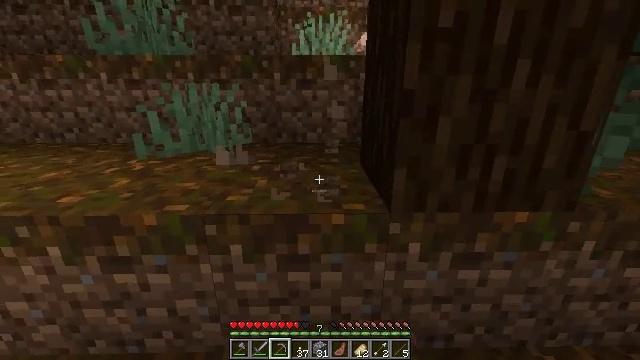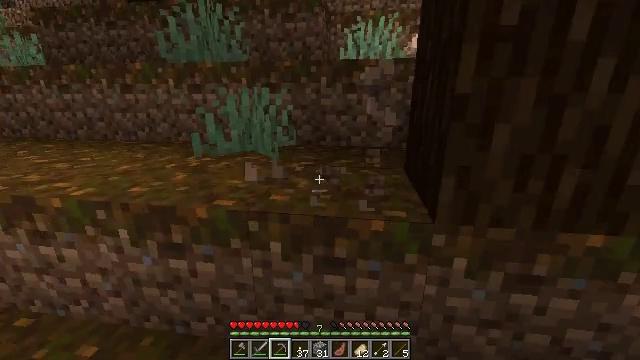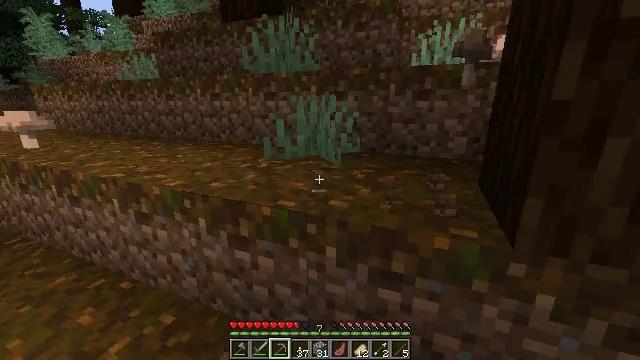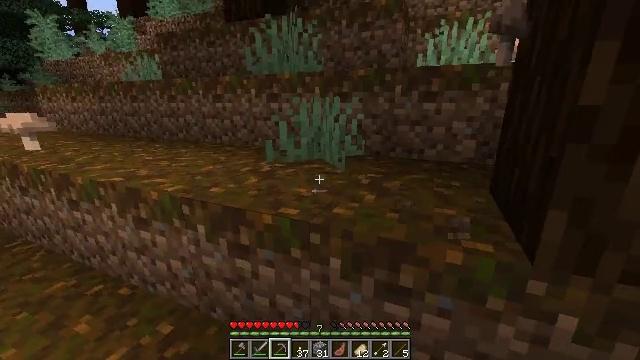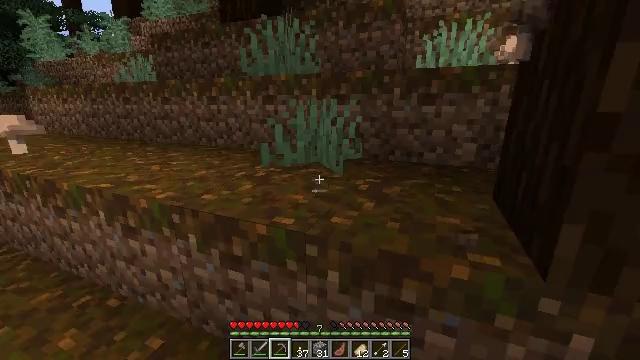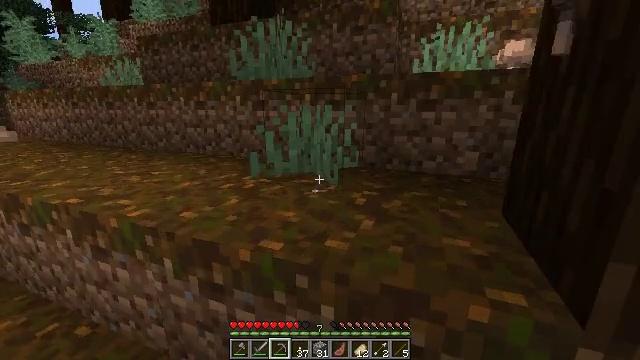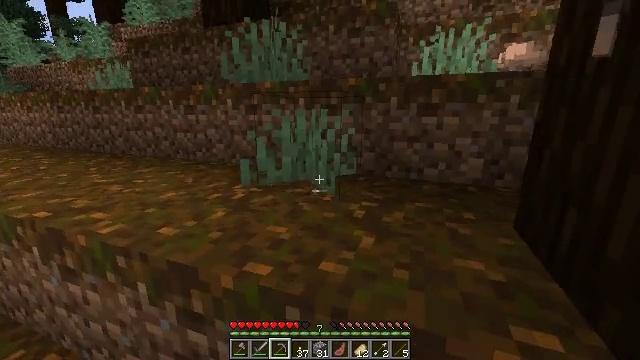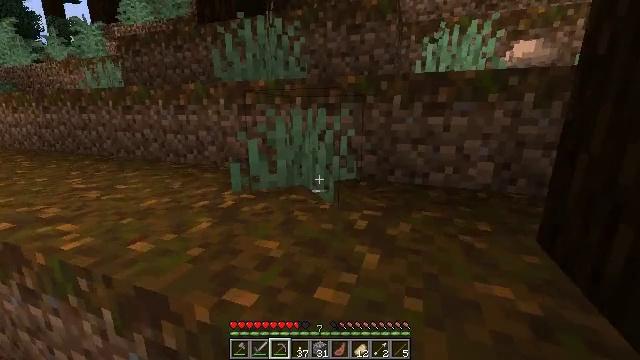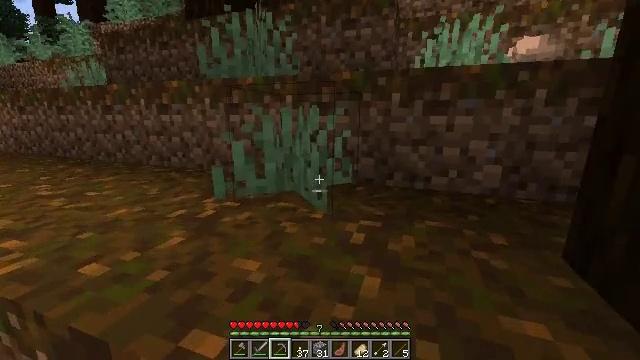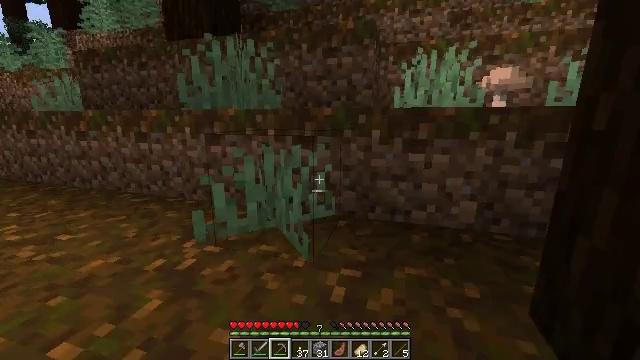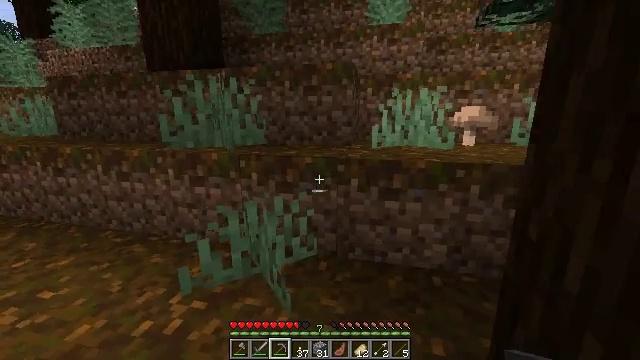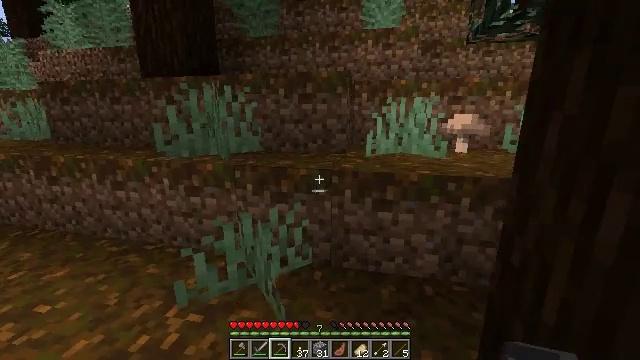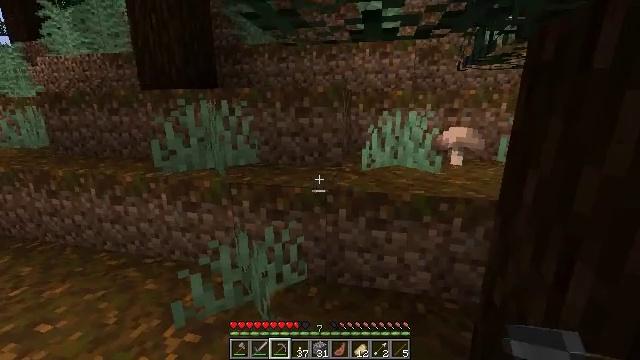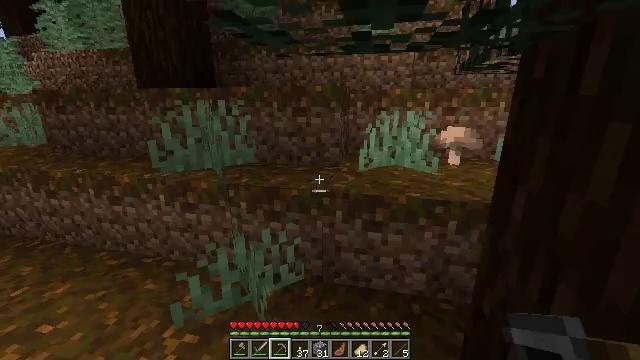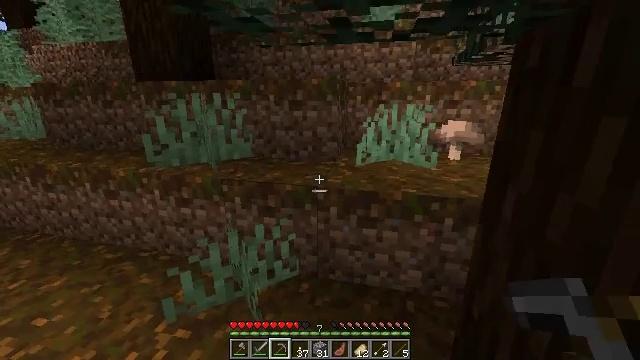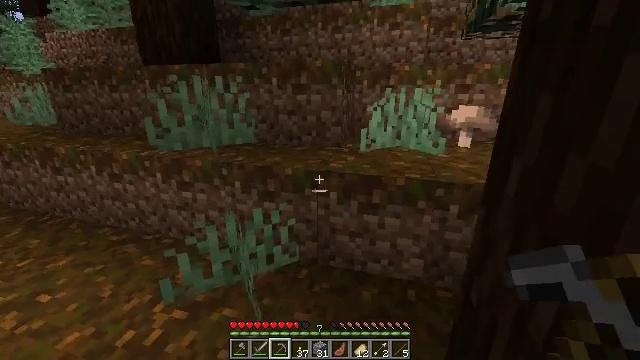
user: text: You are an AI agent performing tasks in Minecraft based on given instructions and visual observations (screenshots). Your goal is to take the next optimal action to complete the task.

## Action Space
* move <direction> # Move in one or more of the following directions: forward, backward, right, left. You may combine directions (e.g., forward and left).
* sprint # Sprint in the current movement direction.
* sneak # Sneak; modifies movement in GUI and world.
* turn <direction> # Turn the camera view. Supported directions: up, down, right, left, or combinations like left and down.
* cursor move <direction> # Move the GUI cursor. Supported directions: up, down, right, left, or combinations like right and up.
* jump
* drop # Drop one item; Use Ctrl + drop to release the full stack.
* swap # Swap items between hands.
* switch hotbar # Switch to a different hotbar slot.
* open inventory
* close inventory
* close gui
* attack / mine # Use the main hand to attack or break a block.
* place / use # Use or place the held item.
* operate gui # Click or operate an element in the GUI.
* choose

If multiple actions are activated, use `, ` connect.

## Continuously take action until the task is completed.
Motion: motion action
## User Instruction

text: Harvest the brown mushroom.
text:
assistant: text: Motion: turn left
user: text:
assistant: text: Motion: turn left and up
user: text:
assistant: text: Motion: move forward
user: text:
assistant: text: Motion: move forward
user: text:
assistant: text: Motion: move forward, turn right
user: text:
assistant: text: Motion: move forward
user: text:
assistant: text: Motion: move forward
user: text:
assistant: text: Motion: move forward and move right
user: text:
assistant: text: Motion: move forward and move right, turn right, jump
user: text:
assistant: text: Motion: move forward and move right, turn right, jump
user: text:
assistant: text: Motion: move forward and move right, jump
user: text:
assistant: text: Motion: move forward and move right
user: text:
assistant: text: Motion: move forward and move right, turn down
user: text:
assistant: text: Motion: move forward and move right, turn down
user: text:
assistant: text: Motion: move right, turn left and down
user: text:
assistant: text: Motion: move right, turn left and down
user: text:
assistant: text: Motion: move right, turn left and down
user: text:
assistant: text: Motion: turn left and down
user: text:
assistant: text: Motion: move left, turn left
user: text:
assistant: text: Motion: move left, turn left
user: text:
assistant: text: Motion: move left, turn left
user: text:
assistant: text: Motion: move forward and move left, turn left
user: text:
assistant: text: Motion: move forward and move left, turn left
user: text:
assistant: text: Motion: move forward and move left
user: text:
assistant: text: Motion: move forward and move left
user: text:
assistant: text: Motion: move forward
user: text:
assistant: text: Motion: move forward
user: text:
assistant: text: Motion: move forward
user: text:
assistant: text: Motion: move forward
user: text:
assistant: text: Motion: move forward